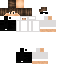
A male human skin with medium skin, wearing brown long hair dressed in a blue hoodie and black pants, featuring a closed mouth.